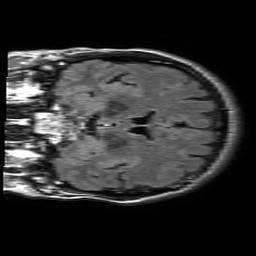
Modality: FLAIR
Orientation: coronal
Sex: female
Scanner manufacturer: philips
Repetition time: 11 s
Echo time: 0.125 s